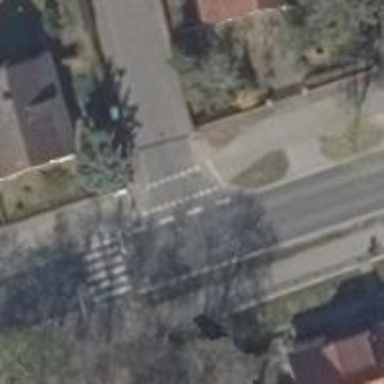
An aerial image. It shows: Sidewalk.